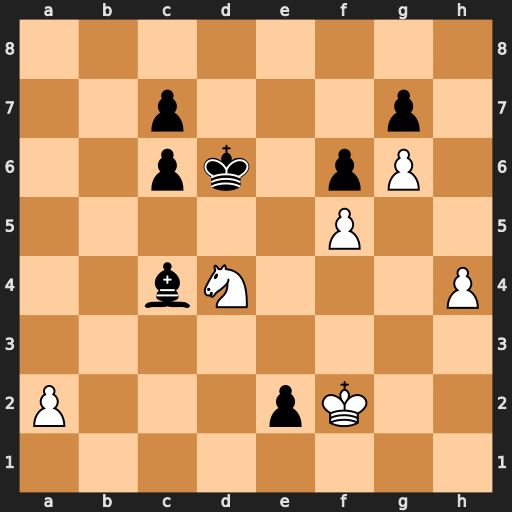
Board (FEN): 8/2p3p1/2pk1pP1/5P2/2bN3P/8/P3pK2/8
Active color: w
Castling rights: -
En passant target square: -
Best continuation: Ne6 Bxe6 fxe6